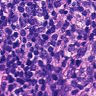
Metastatic tissue present: yes